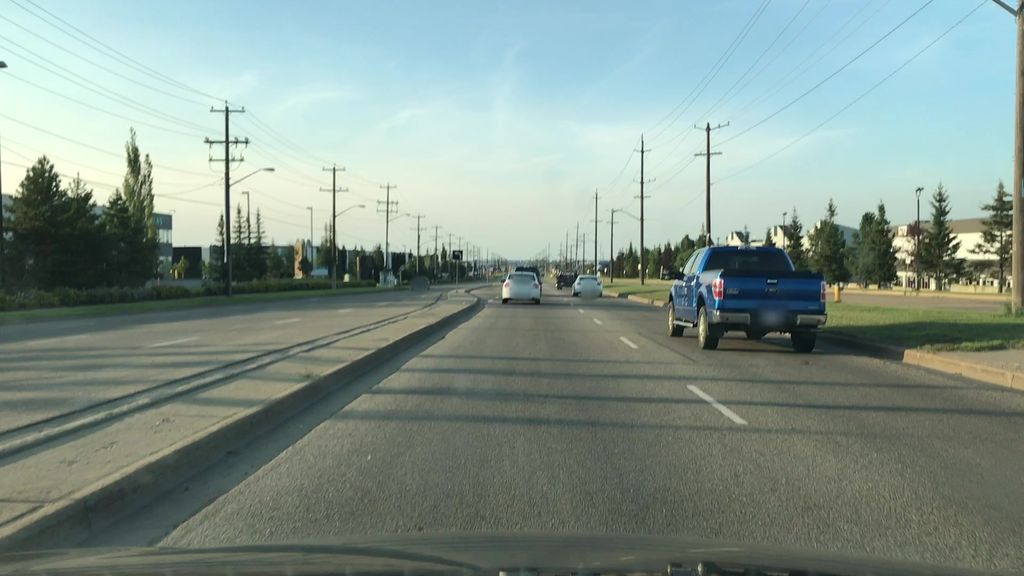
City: edmonton